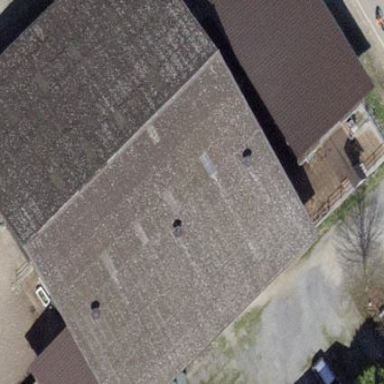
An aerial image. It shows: Brown barn with roof made of roof tiles.